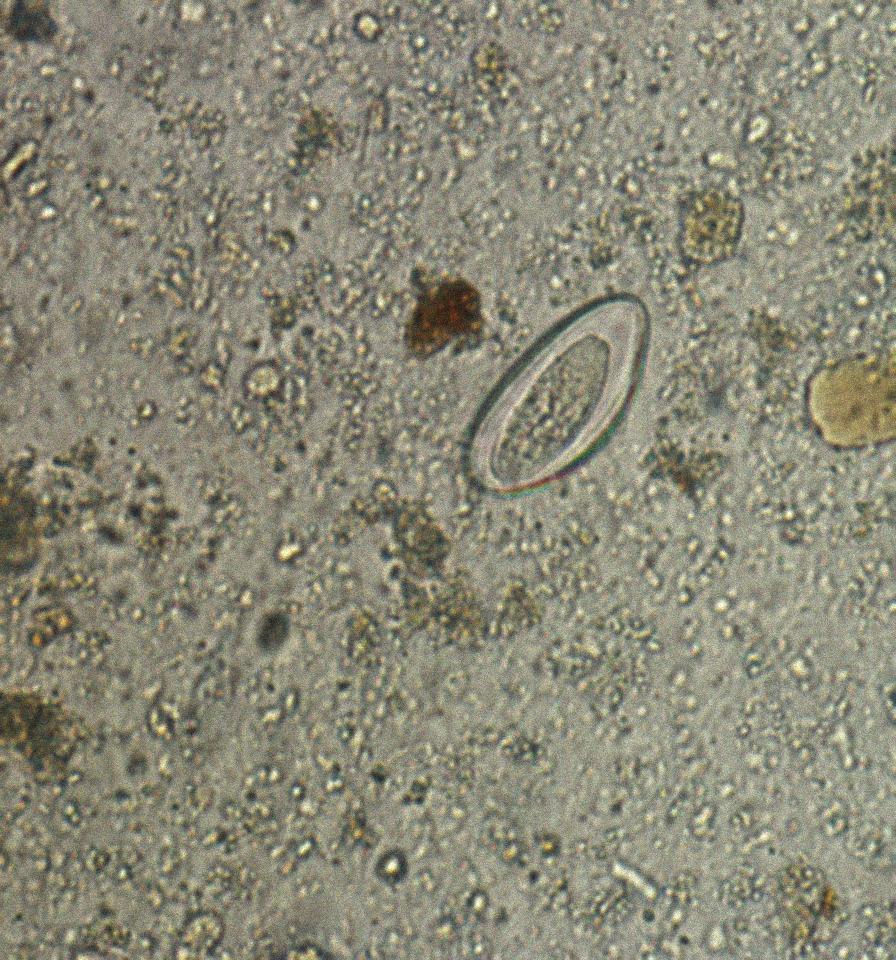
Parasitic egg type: Enterobius vermicularis